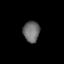
Tissue: lung
Cell type: Others
Senescence score: 0.2187
Nuclear area (px): 338
Mean DAPI intensity: 108.991